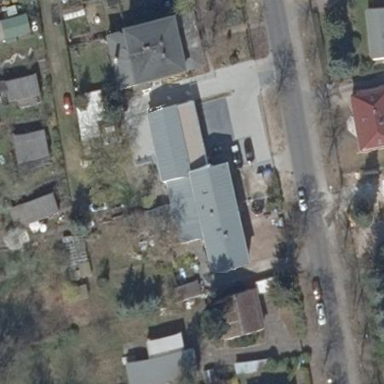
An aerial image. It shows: Ambulance station housed in building.